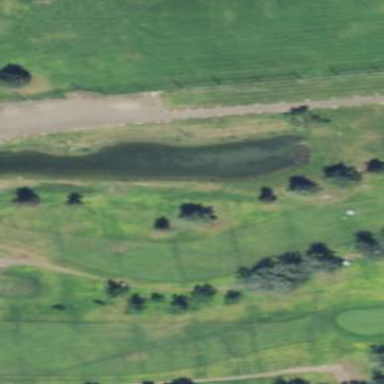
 likely golf fairway with neatly mown grass."